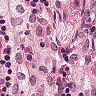
Metastatic tissue present: no